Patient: sex F, age 73
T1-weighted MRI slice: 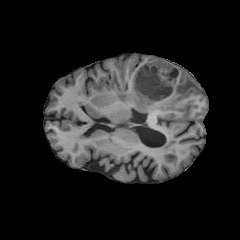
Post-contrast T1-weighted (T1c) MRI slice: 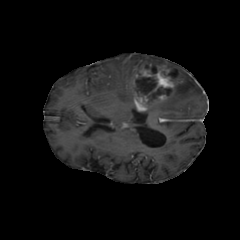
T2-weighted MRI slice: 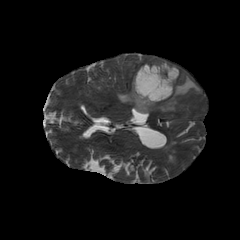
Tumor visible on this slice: yes
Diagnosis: Glioblastoma, IDH-wildtype
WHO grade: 4